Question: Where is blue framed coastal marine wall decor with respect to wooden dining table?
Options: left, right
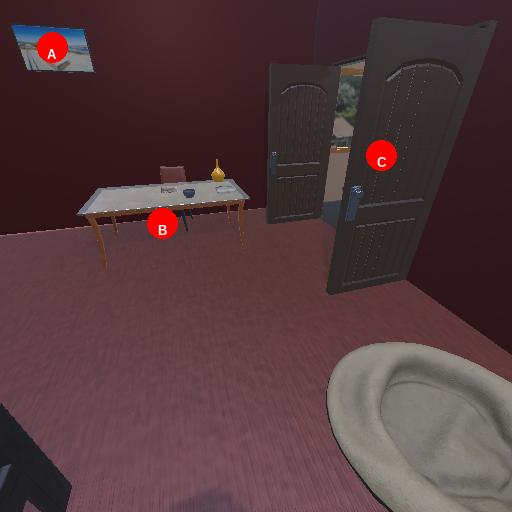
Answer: left